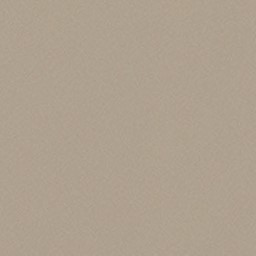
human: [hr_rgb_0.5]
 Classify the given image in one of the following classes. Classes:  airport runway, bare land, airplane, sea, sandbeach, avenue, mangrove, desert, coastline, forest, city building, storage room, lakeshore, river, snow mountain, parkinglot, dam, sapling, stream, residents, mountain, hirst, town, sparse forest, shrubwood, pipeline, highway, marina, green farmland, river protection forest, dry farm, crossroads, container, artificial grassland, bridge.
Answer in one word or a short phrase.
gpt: desert